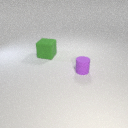
large green rubber cube behind small purple rubber cylinder